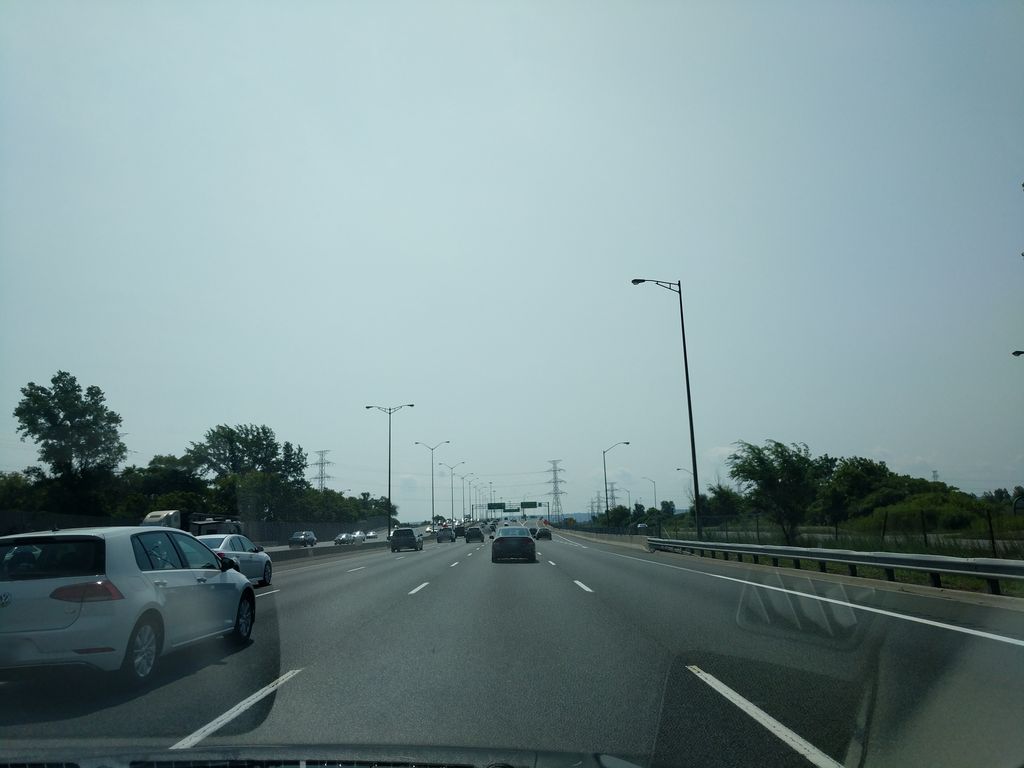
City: hamilton